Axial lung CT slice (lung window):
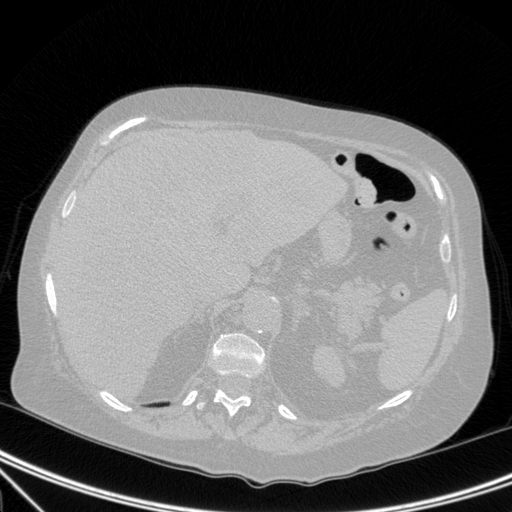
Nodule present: no